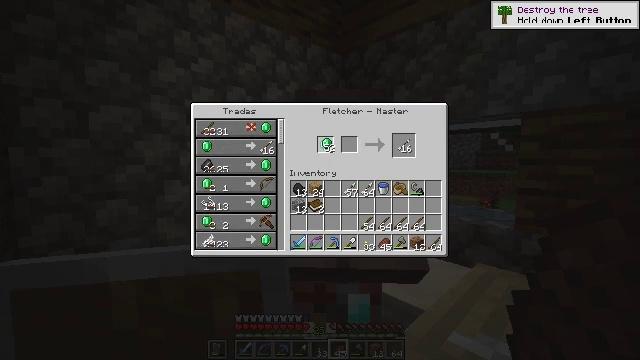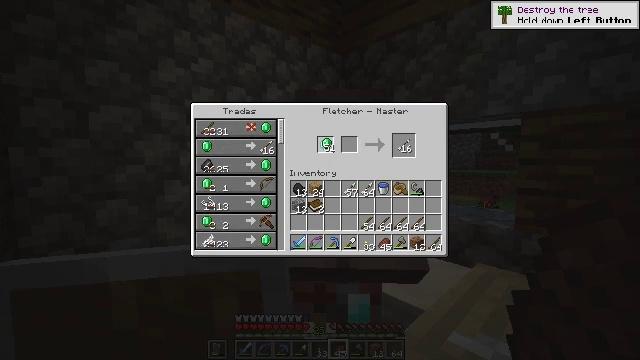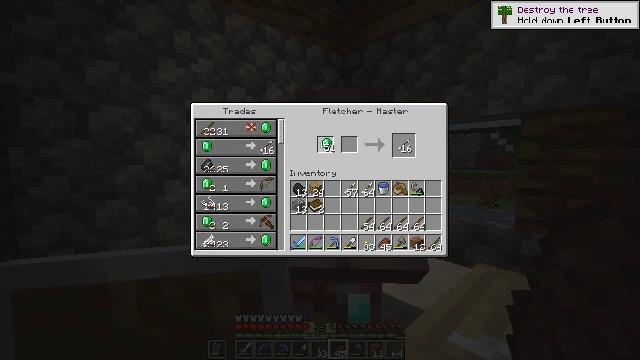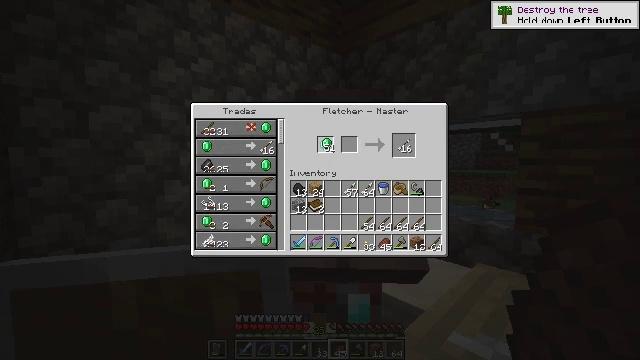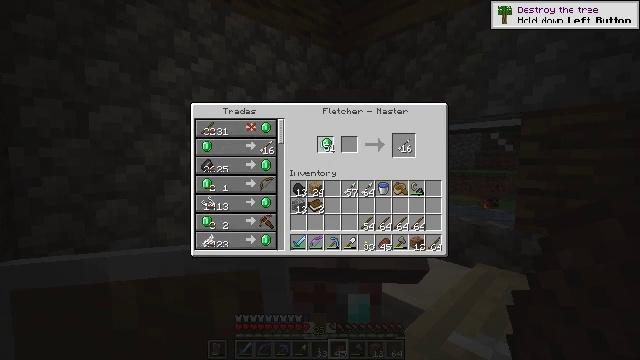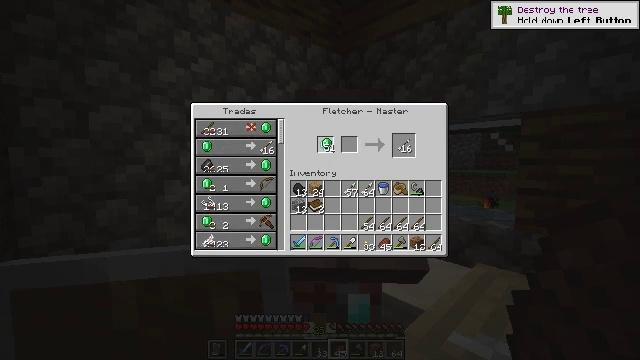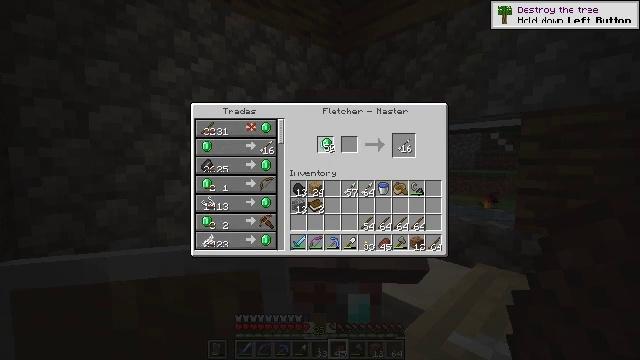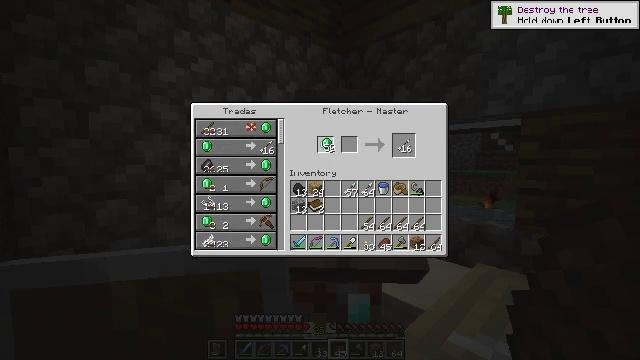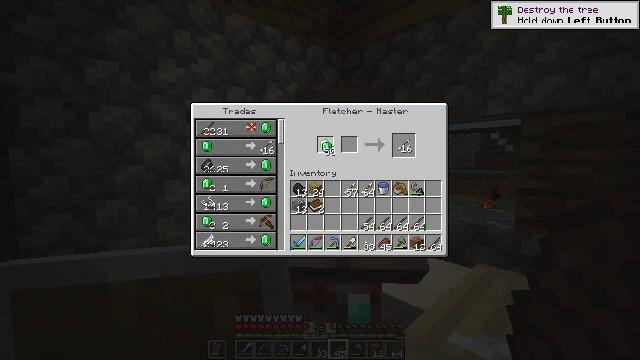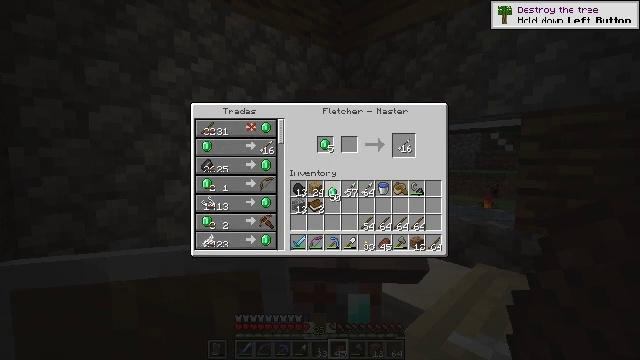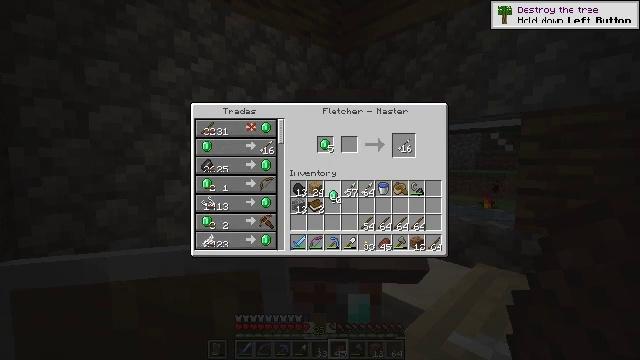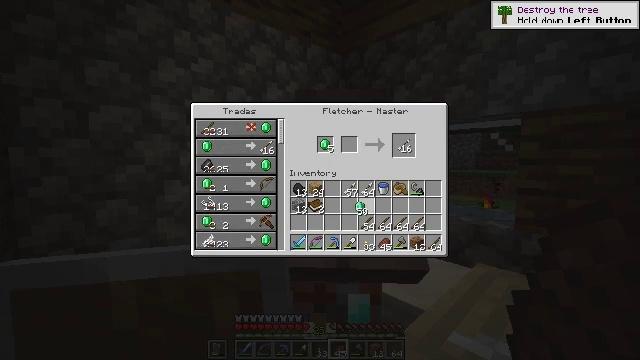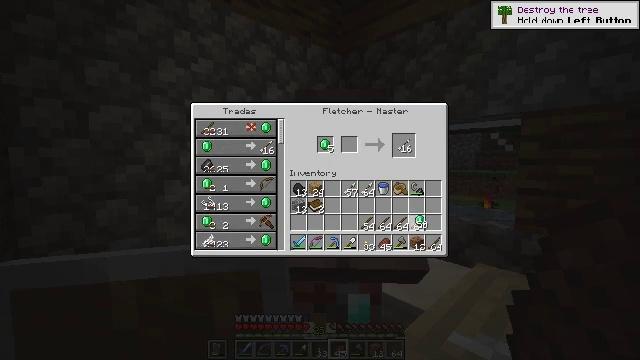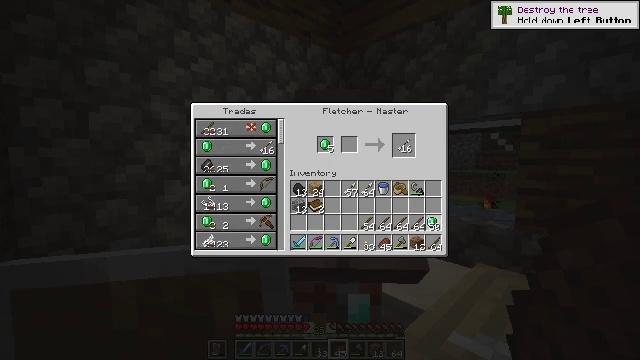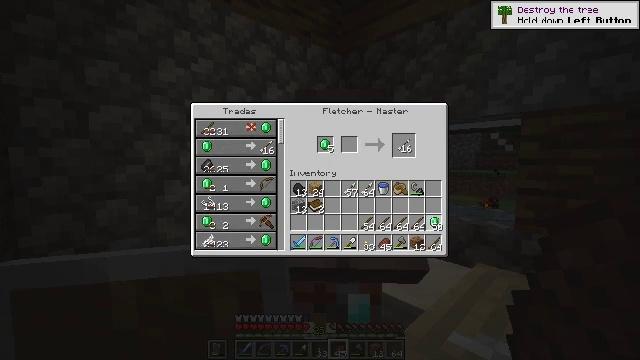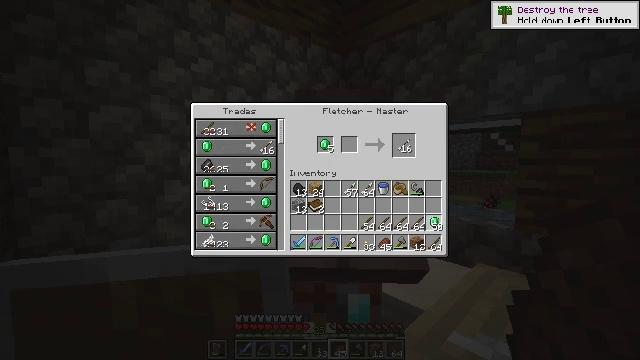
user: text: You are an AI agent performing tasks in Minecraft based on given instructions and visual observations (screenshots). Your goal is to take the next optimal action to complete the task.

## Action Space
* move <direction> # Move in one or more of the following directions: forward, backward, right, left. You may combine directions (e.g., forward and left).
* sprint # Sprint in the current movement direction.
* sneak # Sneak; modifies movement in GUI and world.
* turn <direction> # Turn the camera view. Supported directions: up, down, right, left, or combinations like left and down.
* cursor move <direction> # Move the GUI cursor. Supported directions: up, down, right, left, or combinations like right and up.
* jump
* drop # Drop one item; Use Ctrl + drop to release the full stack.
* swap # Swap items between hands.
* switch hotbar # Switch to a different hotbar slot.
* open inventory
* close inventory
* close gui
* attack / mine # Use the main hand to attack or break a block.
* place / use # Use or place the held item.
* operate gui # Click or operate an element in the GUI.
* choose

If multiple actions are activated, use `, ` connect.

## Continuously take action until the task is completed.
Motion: motion action
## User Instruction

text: Use flint, sticks, and feathers to craft arrows.
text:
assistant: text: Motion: no_op
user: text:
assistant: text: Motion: no_op
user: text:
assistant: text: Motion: no_op
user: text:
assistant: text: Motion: no_op
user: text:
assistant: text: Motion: choose
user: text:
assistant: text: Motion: no_op
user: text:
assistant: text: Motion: no_op
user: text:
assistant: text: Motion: no_op
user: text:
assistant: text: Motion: cursor move down
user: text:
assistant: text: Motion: no_op
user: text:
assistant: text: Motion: cursor move right and down
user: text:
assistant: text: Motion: cursor move right and down
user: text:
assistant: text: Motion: cursor move right
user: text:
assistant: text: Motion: no_op
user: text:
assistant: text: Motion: operate gui
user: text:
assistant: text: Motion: no_op
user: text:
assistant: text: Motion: cursor move up
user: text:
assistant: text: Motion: sneak
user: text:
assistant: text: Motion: sneak, cursor move left and up
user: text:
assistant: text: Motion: sneak, cursor move left and up
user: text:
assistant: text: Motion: sneak, operate gui
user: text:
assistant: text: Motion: sneak
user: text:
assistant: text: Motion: sneak
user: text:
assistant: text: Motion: sneak
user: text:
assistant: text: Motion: no_op
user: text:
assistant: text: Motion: no_op
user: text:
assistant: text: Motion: no_op